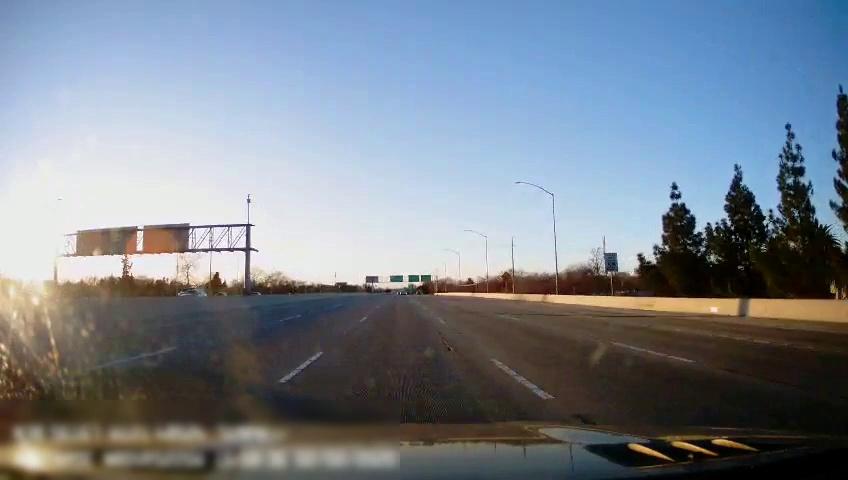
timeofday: Day
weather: Sunny
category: Drivable Space
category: Vehicles | Car
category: Lanes | Current Lane
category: Lanes | Current Lane
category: Lanes | Alternate Lane
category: Lanes | Alternate Lane
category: Traffic | Signs
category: Traffic | Signs
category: Traffic | Signs
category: Traffic | Signs
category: Traffic | Signs